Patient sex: M
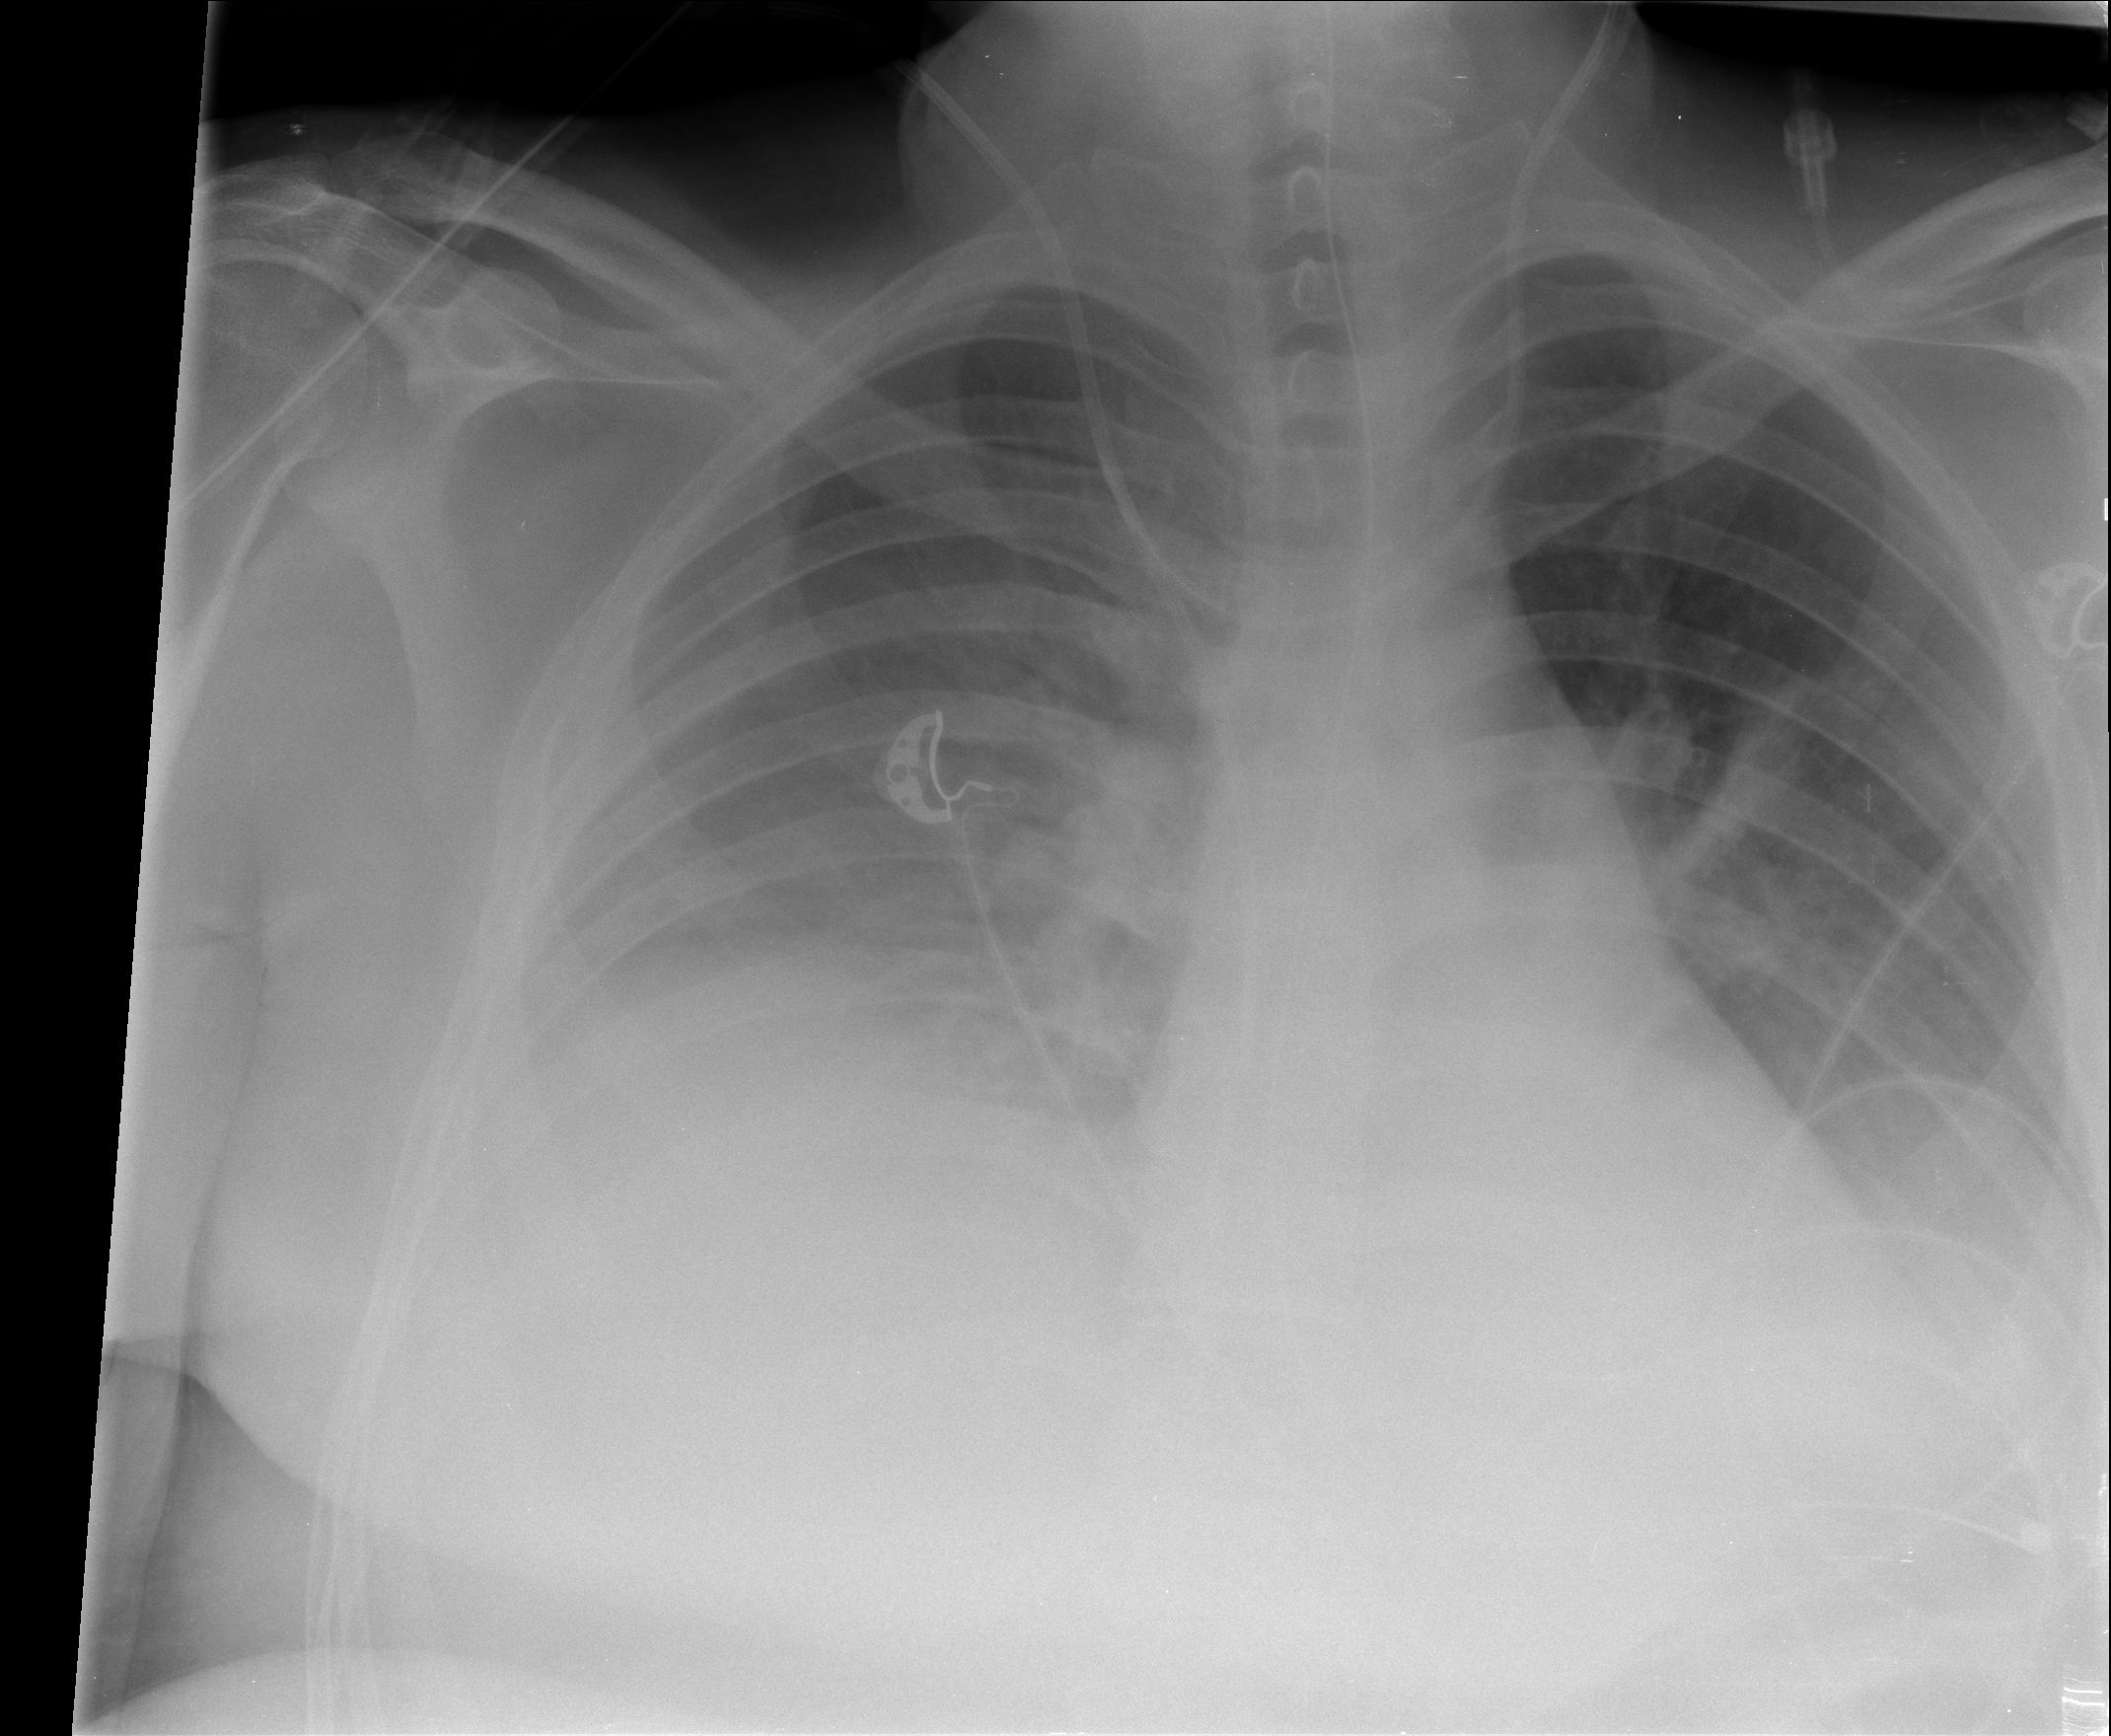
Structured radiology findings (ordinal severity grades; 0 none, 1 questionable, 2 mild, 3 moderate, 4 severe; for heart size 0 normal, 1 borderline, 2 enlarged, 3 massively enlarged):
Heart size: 0
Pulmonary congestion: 0
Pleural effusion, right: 3
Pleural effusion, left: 2
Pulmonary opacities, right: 0
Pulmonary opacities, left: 0
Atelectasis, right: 2
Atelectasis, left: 2